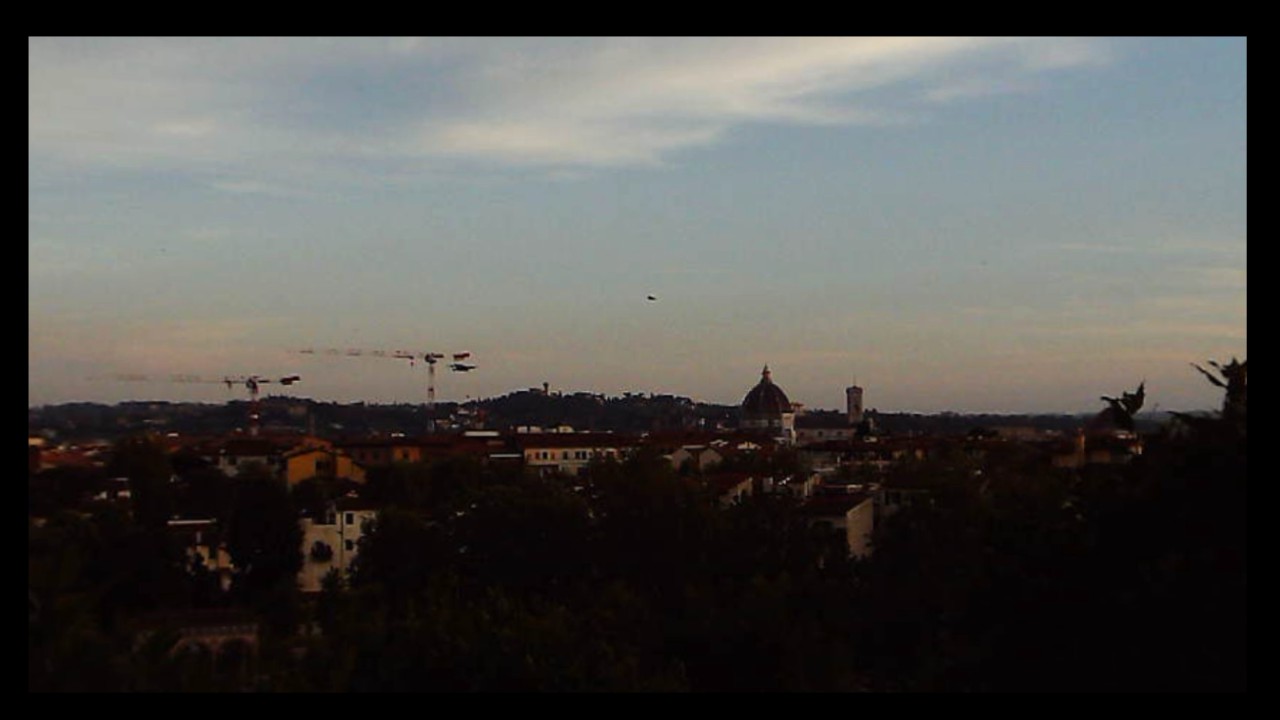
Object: Betafpv air75

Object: DJI Mini 3